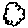
Label: cloud